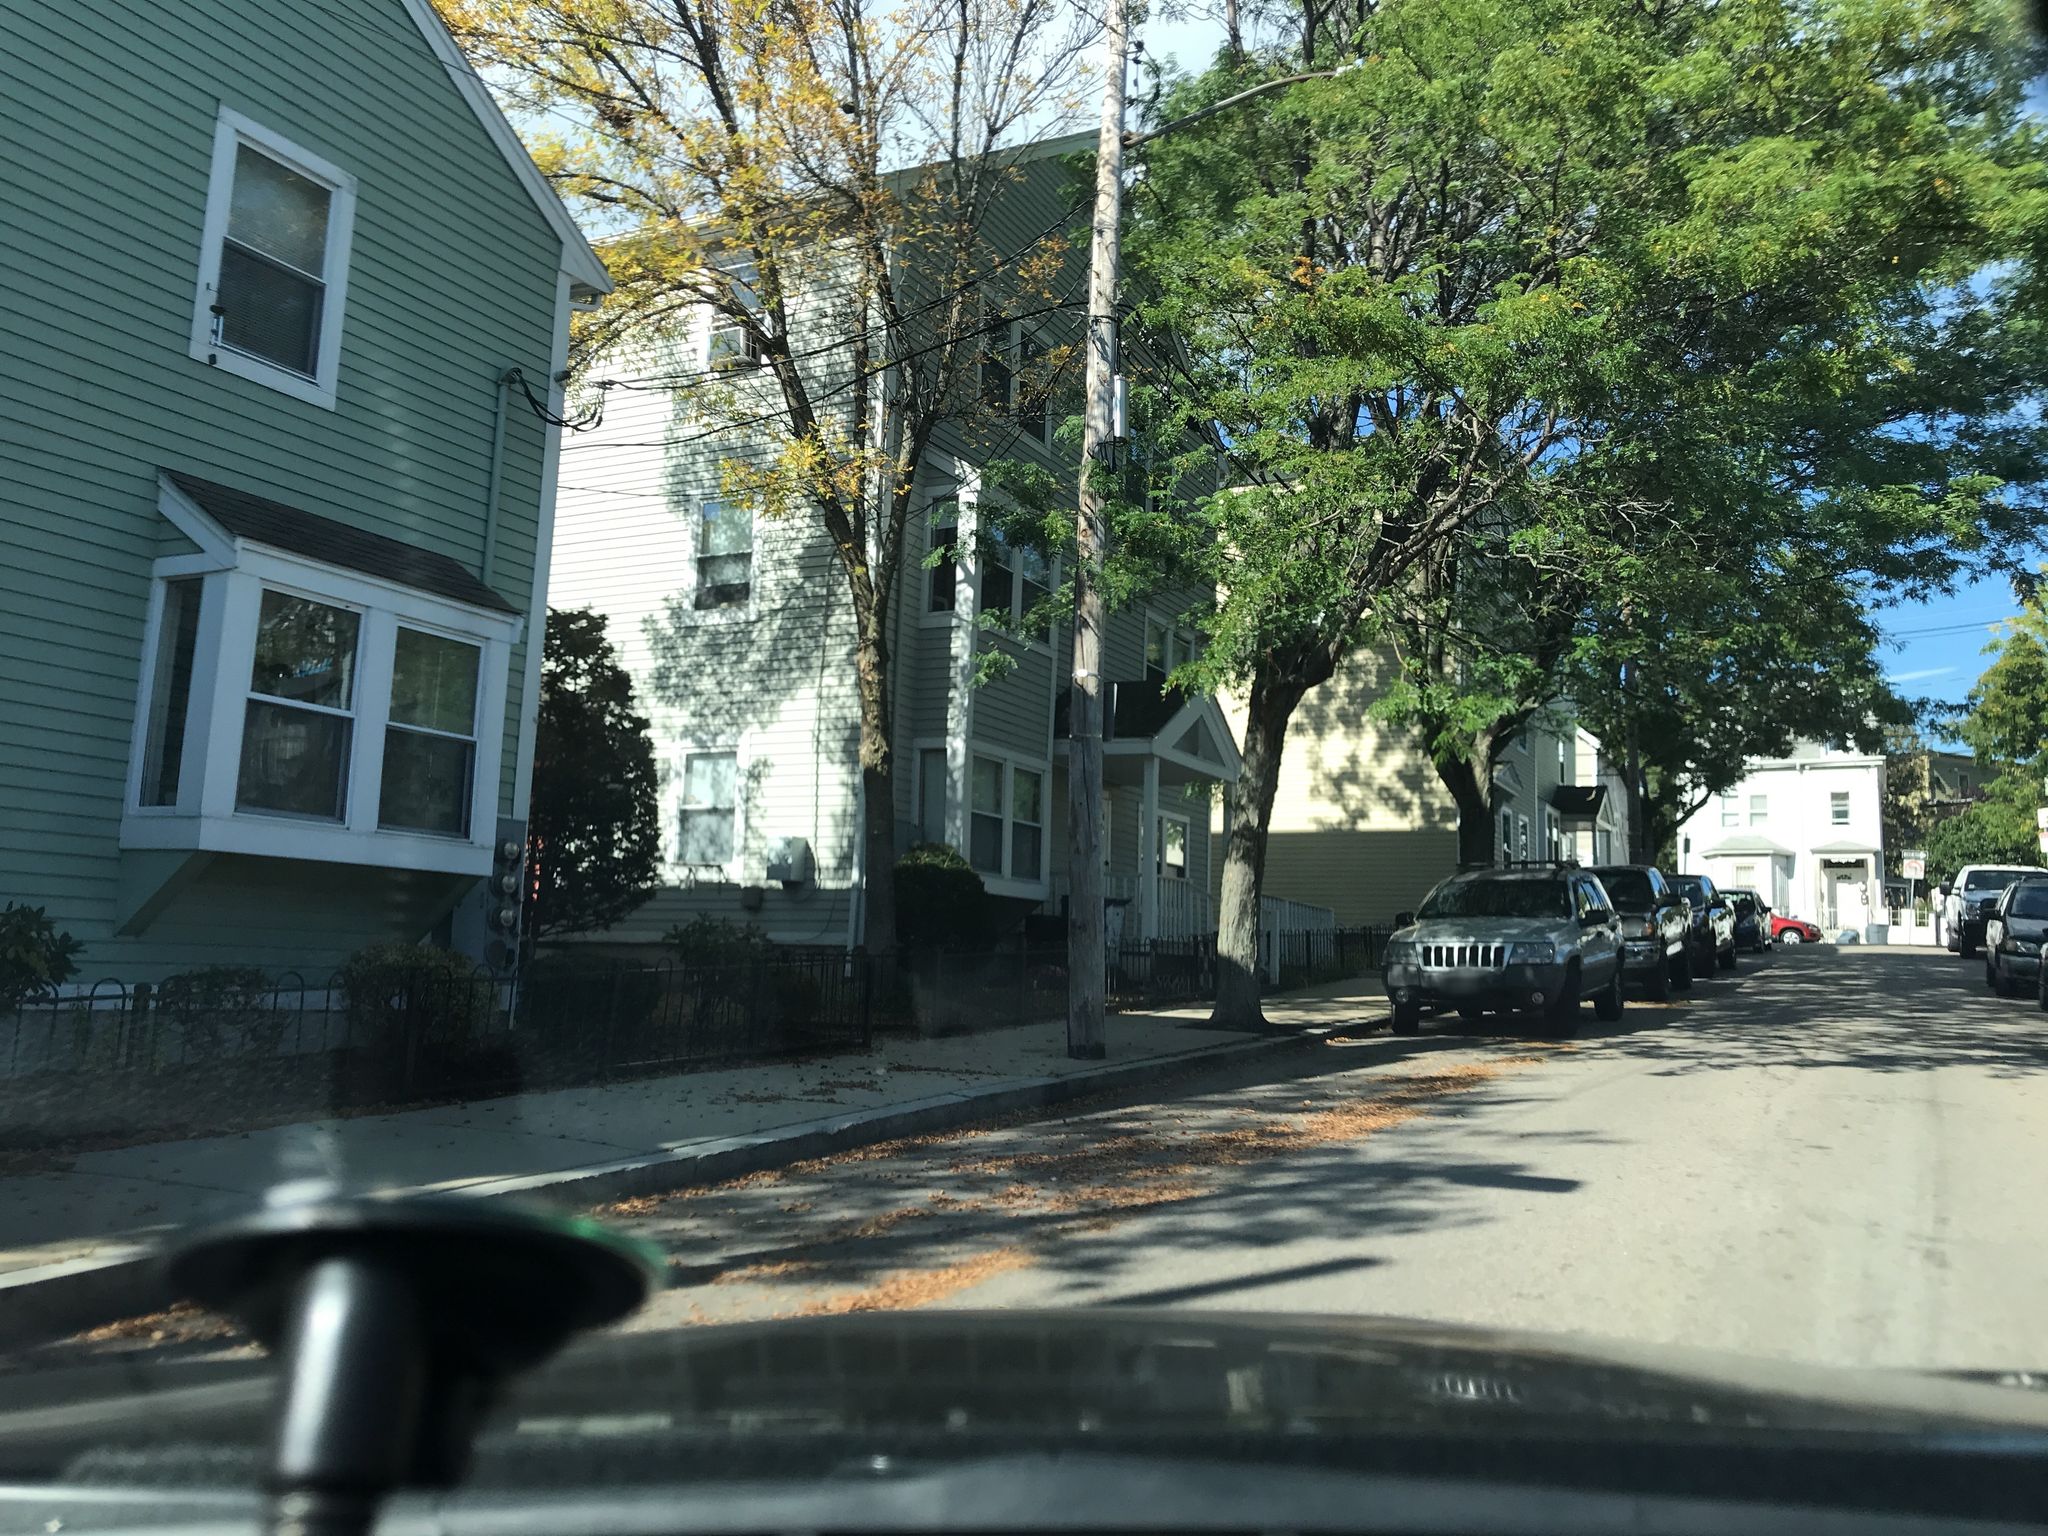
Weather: clear
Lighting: day
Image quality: good
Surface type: driving surface
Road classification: tertiary
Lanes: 2
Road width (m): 15.2
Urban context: urban centre
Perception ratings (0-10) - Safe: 7.62, Lively: 9.32, Beautiful: 7.97, Boring: 1.62, Depressing: 0.46, Wealthy: 5.34